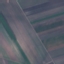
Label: AnnualCrop